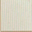
Piece: xx